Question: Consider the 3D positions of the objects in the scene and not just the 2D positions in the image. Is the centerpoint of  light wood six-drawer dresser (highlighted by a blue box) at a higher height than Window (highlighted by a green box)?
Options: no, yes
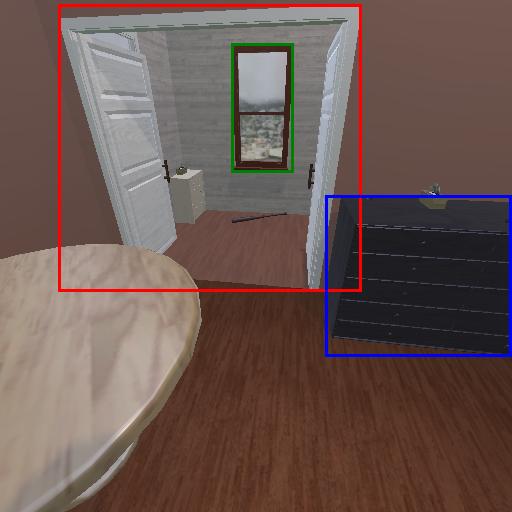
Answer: no